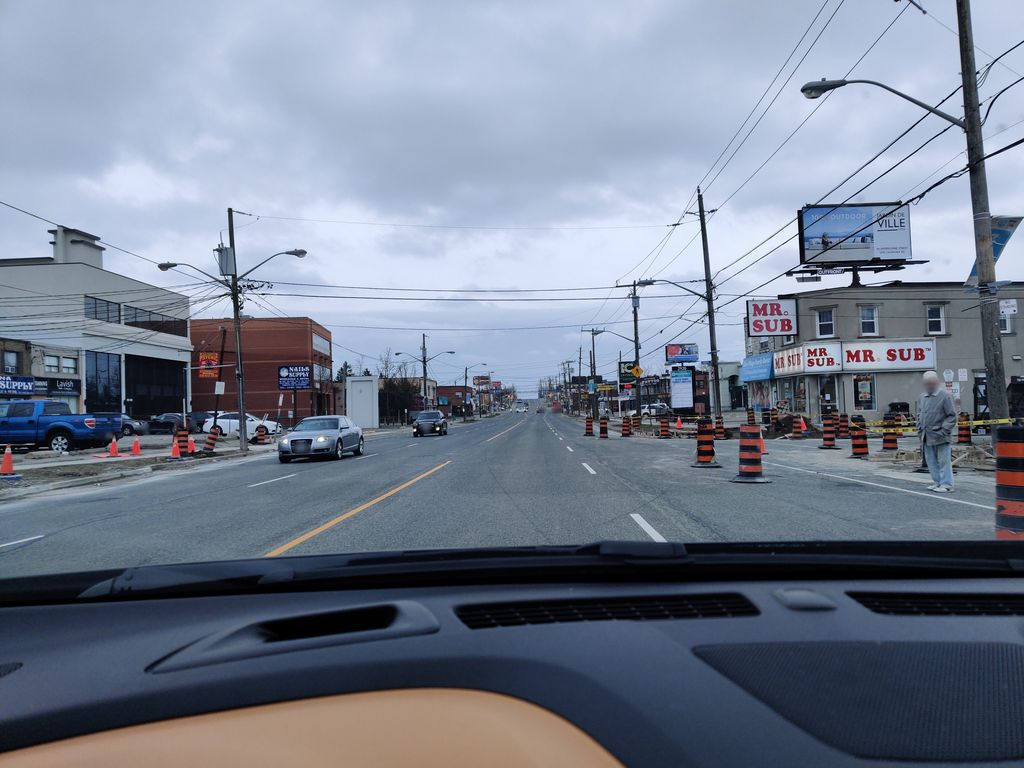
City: toronto